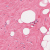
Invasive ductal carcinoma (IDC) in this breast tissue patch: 0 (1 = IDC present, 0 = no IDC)